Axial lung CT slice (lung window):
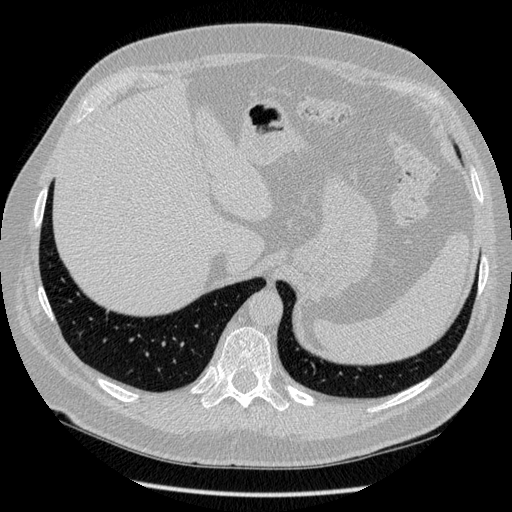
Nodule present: no